You are looking at the envelope spectrum of a bearing's vibration signal. The marked vertical lines are the theoretical fault frequencies for the outer race, inner race, rolling elements, and cage. What is the most likely bearing condition (normal, inner_race, outer_race, ball)?
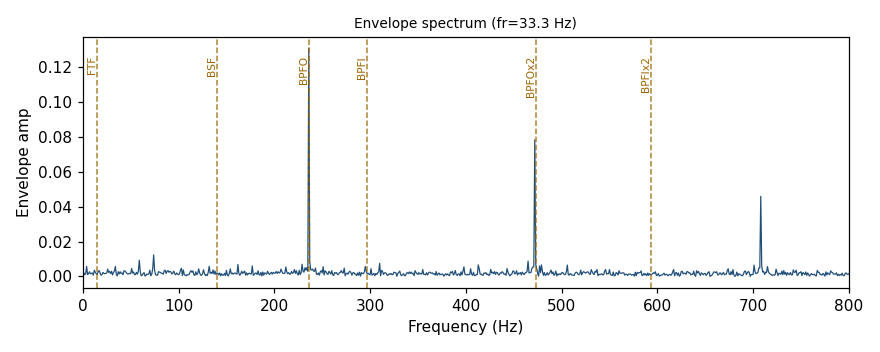
Answer: outer_race